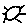
Label: sun